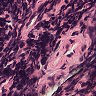
Metastatic tissue present: no